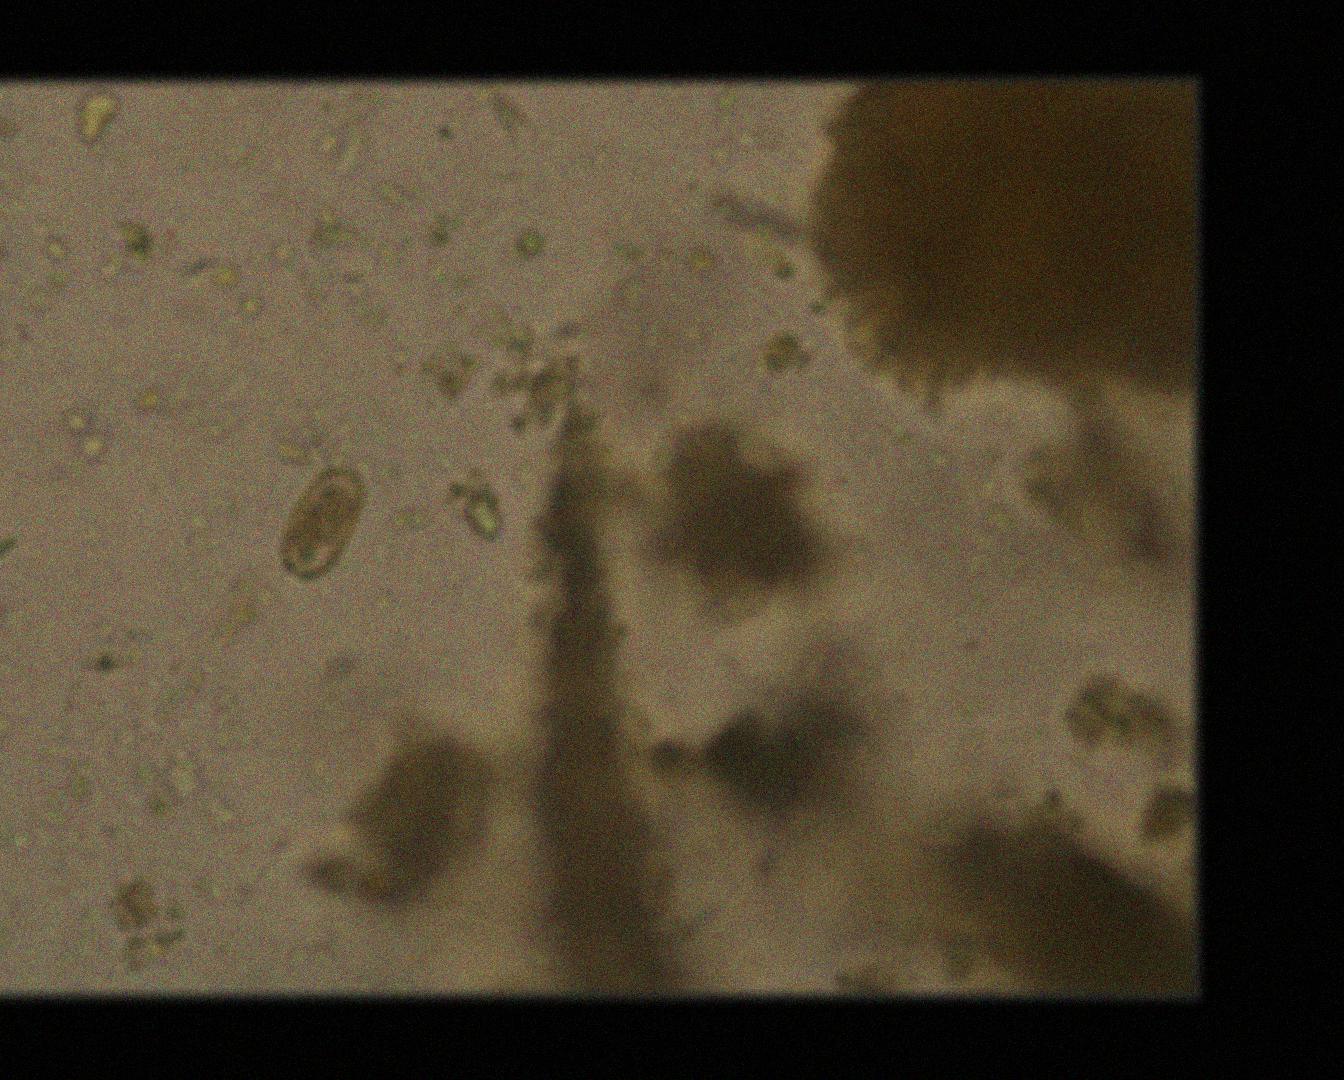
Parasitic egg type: Capillaria philippinensis